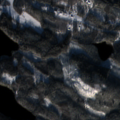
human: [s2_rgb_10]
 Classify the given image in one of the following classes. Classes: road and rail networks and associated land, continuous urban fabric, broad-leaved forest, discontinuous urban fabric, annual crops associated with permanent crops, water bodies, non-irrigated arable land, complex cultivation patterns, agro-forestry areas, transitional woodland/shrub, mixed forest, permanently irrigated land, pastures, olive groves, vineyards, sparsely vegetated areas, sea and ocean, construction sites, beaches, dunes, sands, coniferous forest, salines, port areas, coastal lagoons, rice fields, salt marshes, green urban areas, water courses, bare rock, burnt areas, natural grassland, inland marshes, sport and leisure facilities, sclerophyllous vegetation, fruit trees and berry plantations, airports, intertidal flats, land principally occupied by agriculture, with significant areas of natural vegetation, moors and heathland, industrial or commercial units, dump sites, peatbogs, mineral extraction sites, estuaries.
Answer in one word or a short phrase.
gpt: land principally occupied by agriculture, with significant areas of natural vegetation, coniferous forest, mixed forest, transitional woodland/shrub, water bodies